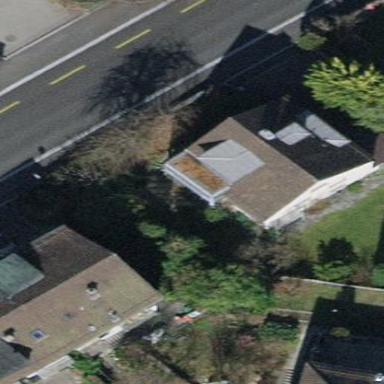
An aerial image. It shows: Building with tiled roof.